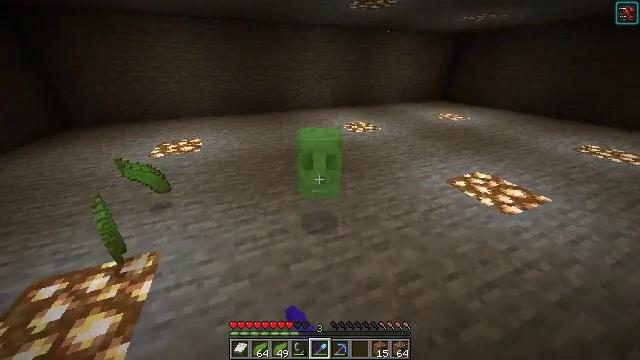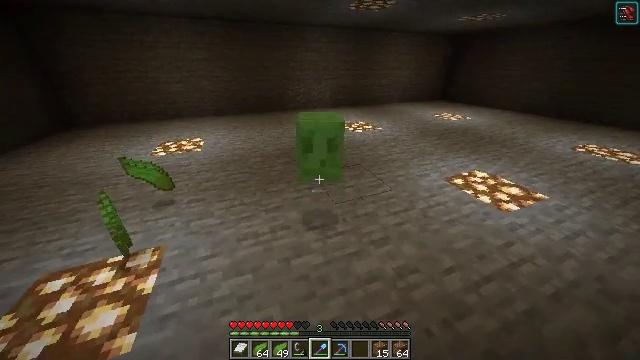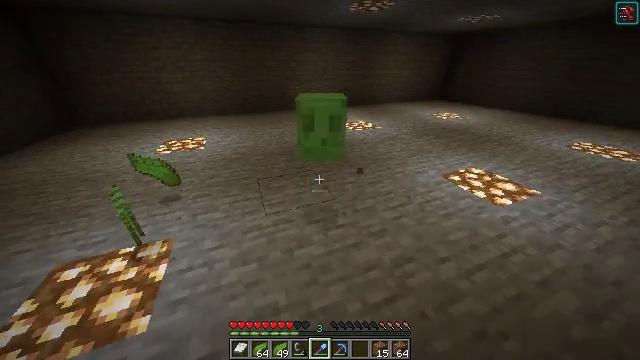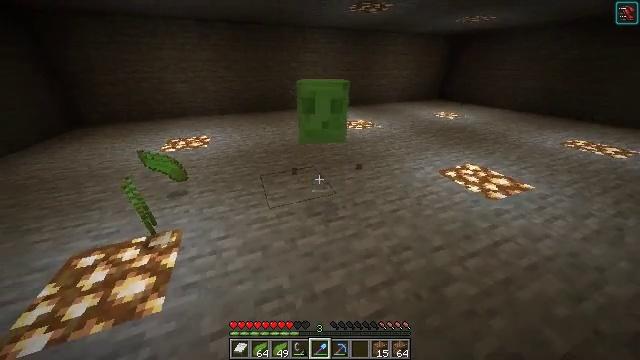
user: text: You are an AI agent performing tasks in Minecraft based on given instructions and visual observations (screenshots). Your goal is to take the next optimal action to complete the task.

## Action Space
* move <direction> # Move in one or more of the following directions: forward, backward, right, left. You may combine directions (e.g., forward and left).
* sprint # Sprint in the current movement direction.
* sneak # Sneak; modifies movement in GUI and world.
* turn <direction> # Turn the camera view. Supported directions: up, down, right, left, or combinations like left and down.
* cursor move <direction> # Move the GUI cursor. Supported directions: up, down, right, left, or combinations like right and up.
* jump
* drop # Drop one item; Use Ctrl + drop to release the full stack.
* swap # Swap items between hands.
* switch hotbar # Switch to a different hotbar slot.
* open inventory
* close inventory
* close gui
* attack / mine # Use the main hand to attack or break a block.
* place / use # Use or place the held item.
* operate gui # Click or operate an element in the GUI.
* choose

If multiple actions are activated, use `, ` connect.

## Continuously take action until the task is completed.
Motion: motion action
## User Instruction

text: Kill enemies.
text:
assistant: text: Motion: move back, attack / mine
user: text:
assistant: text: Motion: move back, attack / mine
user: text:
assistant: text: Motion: move back, attack / mine
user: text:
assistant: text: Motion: no_op